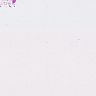
Metastatic tissue present: no